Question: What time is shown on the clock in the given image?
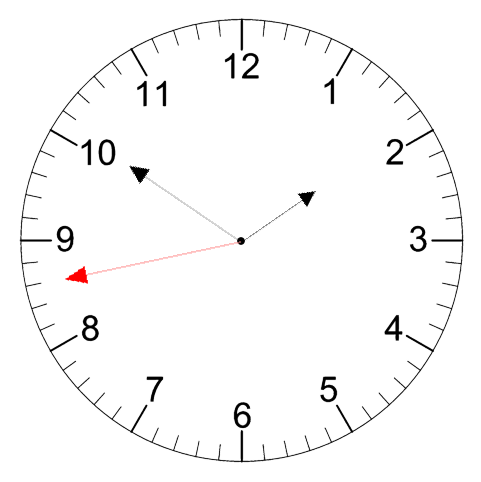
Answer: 01:50:43